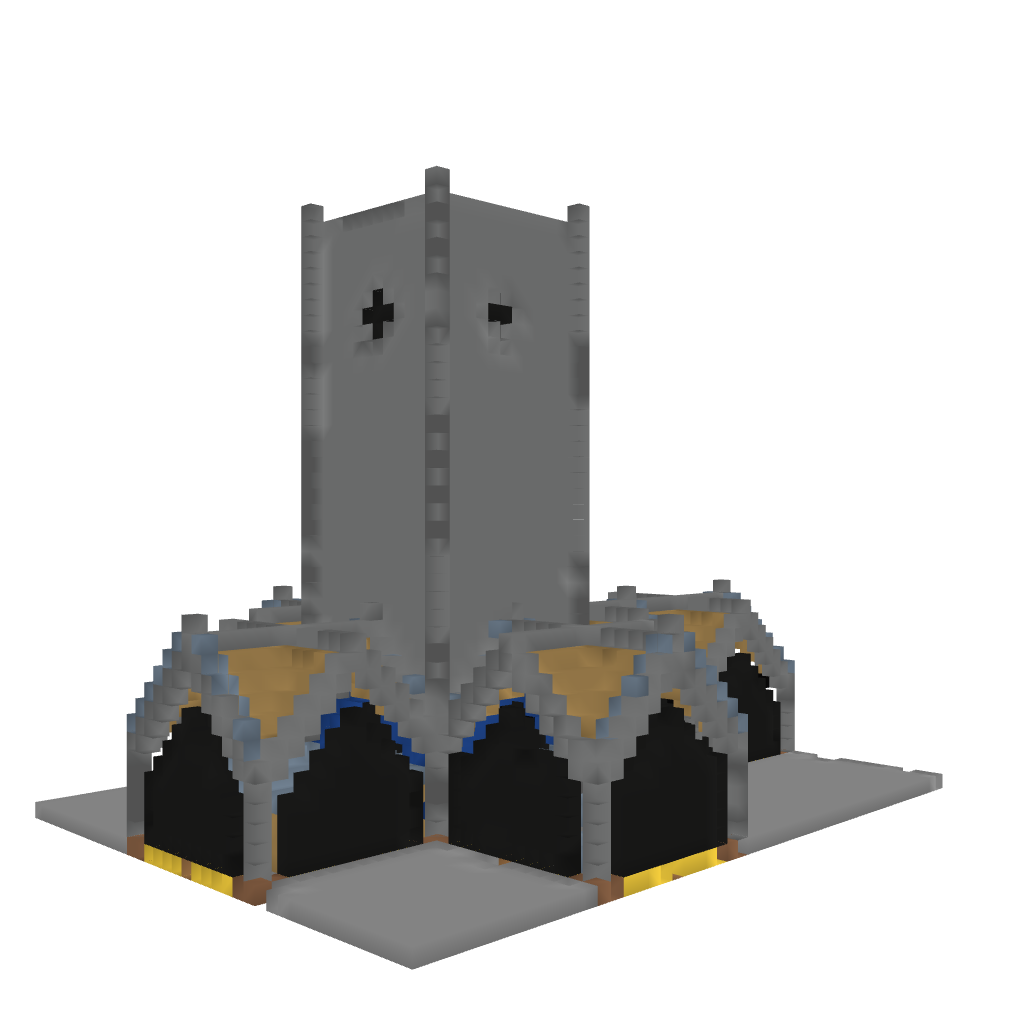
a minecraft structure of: A simplistic church